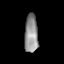
Tissue: prostate
Cell type: T cells
Senescence score: 0.7487
Nuclear area (px): 498
Mean DAPI intensity: 146.373